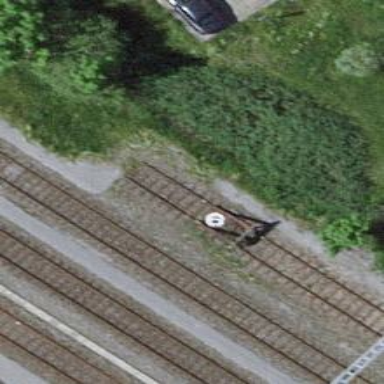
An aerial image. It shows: Railway buffer stop.